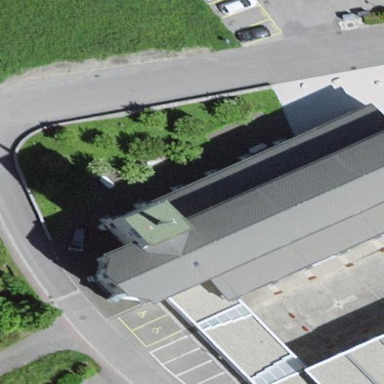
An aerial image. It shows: Part of building.